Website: apple
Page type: billing-address
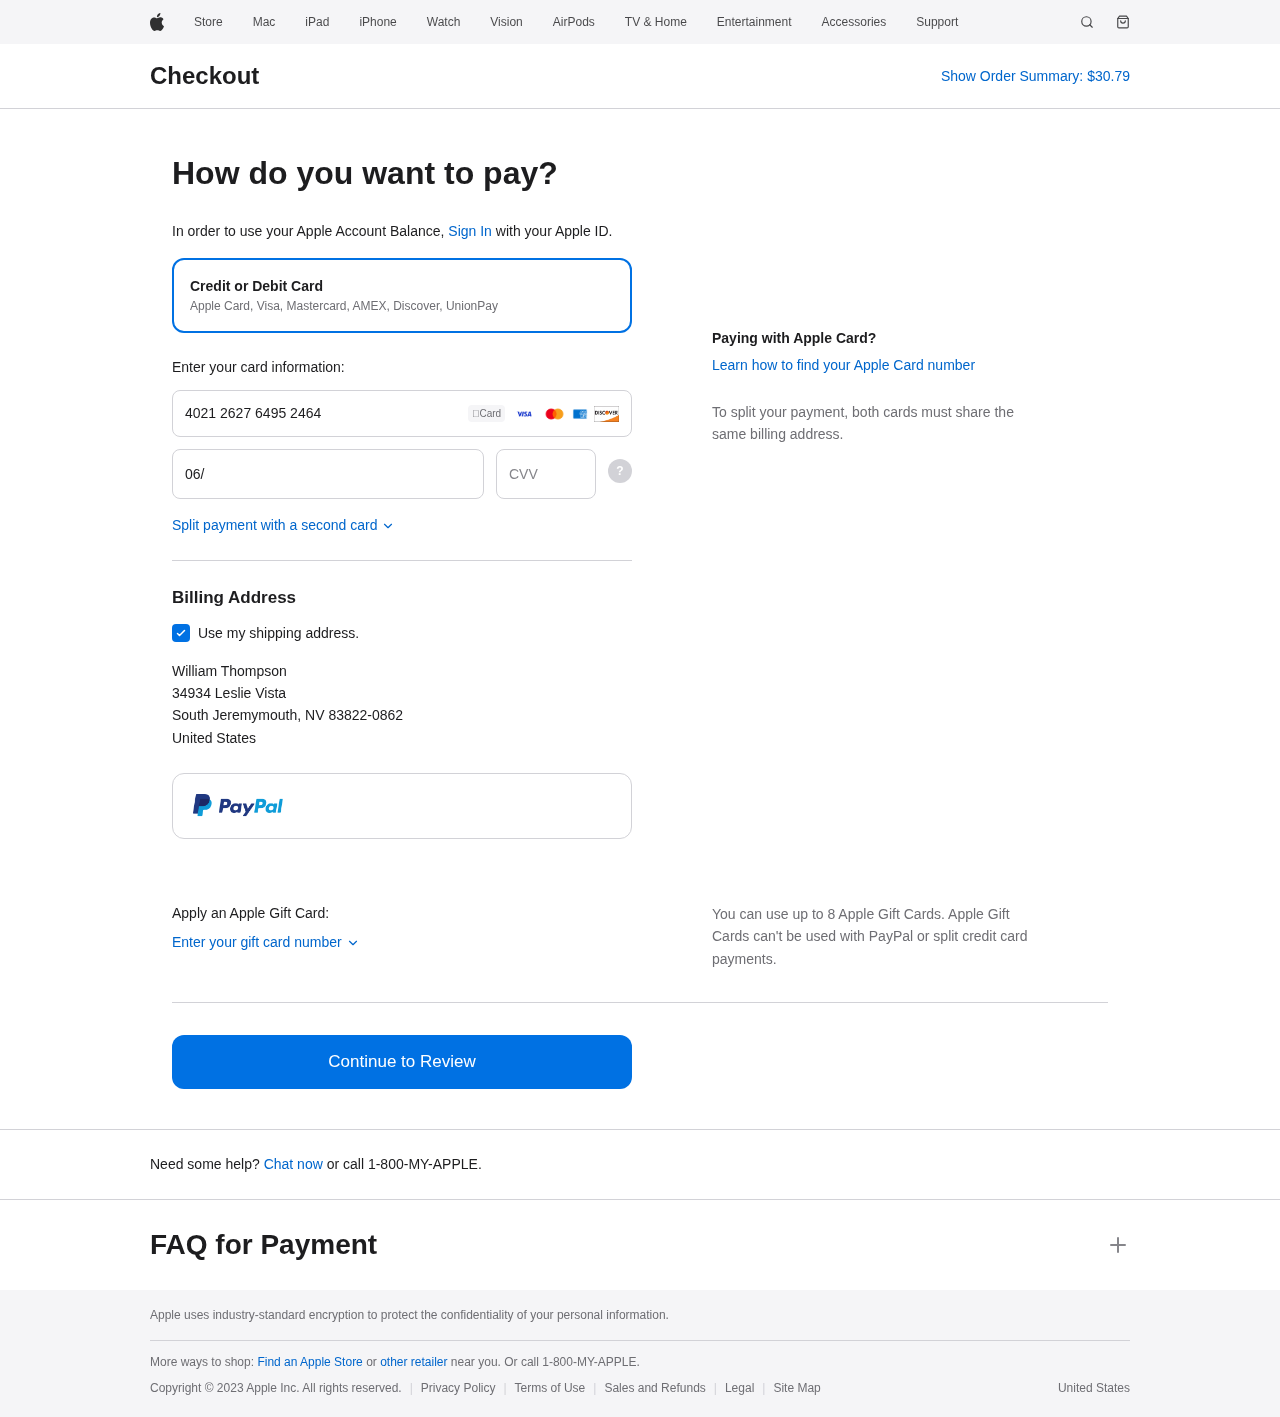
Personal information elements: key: PII_CARD_CVV
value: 484
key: PII_CARD_EXPIRY
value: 06/26
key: PII_CARD_NUMBER
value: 4021 2627 6495 2464
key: PII_CITY
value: South Jeremymouth
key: PII_COUNTRY
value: United States
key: PII_FULLNAME
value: William Thompson
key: PII_POSTCODE_FULL
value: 83822-0862
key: PII_STATE_ABBR
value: NV
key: PII_STREET
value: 34934 Leslie Vista
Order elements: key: ORDER_TOTAL
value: $30.79